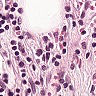
Metastatic tissue present: no